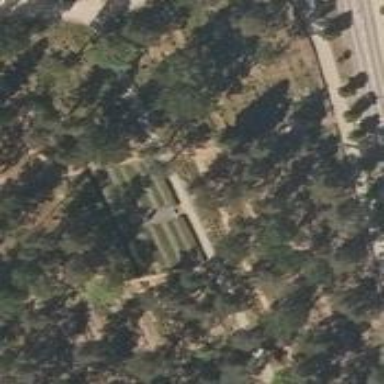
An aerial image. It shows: War memorial steeped in history.